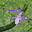
Label: 7